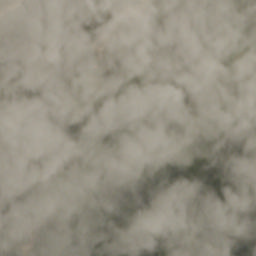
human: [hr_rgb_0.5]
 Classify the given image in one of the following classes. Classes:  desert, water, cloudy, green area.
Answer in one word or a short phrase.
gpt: cloudy